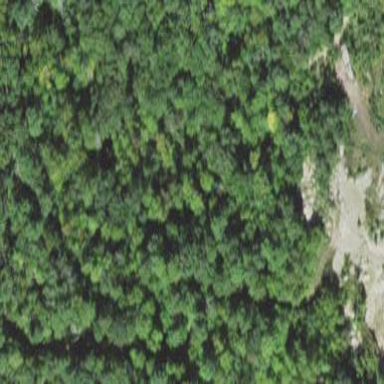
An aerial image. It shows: Mixed woodland area with various types of leaves.